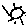
Label: sun